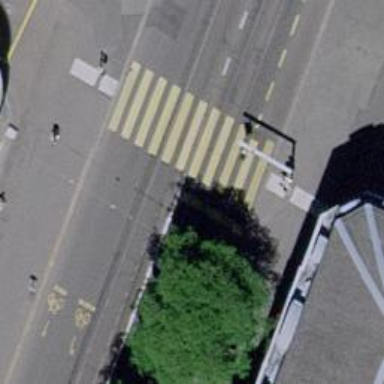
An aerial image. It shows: Crossing with traffic signals.